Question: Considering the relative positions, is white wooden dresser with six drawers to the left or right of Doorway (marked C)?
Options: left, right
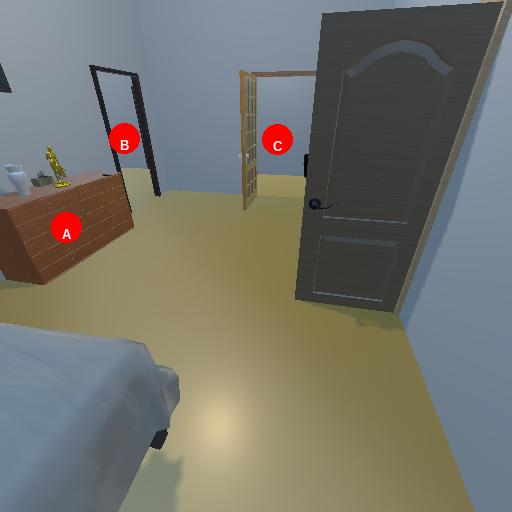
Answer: left